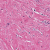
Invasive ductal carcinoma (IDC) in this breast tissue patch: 0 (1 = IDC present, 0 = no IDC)